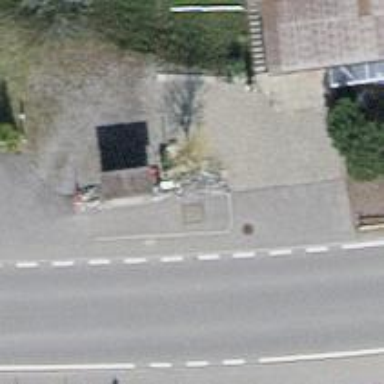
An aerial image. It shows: Bus stop with platform for public transport.